【题型】选择题　【知识点】函数　【难度】medium
已知函数$f(x)=\sqrt{2x^4-18x^2+12x+68}+x^2-x+1$，则( \   \ )

\vspace{5pt}
\noindent
A．$f(x)$的最小值为$8$\qquad B．$f(x)$的最小值为$9$

\vspace{3pt}
\noindent
C．$f(x)=8$有$1$个实根\qquad D．$f(x)=9$有$1$个实根
【解答】
\vspace{8pt}
\noindent
\textbf{【答案】B}

\vspace{3pt}
\noindent
\textbf{【分析】}先设点的坐标，把函数转化为$|PQ|+|PM|$，再结合图形特征得出最小值即可.

\vspace{5pt}
\noindent
\textbf{【解析】}$P(x,x^2)$是抛物线$y=x^2$上一点，

\vspace{3pt}
\noindent
$P$到直线$y=x-1$的距离为$|PQ|=\dfrac{|x^2-x+1|}{\sqrt{(-1)^2+1^2}}=\dfrac{\sqrt{2}}{2}|x^2-x+1|=\dfrac{\sqrt{2}}{2}(x^2-x+1)$，

\noindent
$P$到点$M(-3,5)$的距离为$|PM|=\sqrt{(x+3)^2+(x^2-5)^2}$，

\noindent
所以$f(x)=\sqrt{2x^4-18x^2+12x+68}+x^2-x+1=\sqrt{2}(|PM|+|PQ|)$

\noindent
当$M$，$P$，$Q$共线时，$|PQ|+|PM|$取最小值，

\noindent
最小值为$M(-3,5)$到$y=x-1$的距离$\dfrac{|-3-5-1|}{\sqrt{2}}=\dfrac{9\sqrt{2}}{2}$.

\noindent
因为$y=\sqrt{2}\left[\dfrac{\sqrt{2}}{2}(x^2-x+1)+\sqrt{(x+3)^2+(x^2-5)^2}\right]=\sqrt{2}(|PQ|+|PM|)$，

\noindent
且$|PQ|+|PM|$的最小值为$\dfrac{9\sqrt{2}}{2}$，

\noindent
所以$y$的最小值为$9$，且在交点$P(-2,4)$或$P(1,1)$处取到，

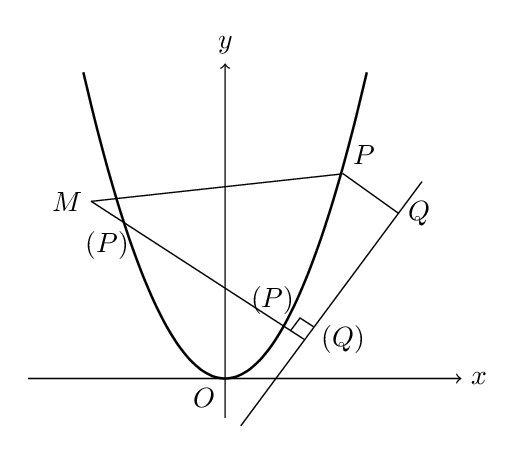